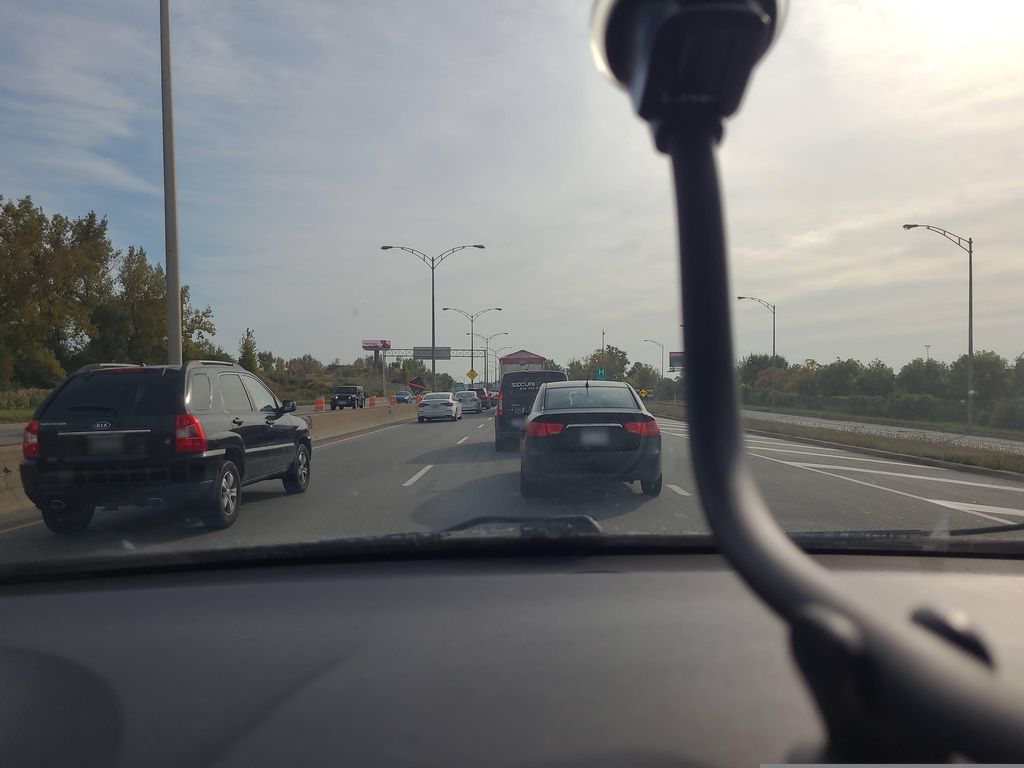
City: montreal